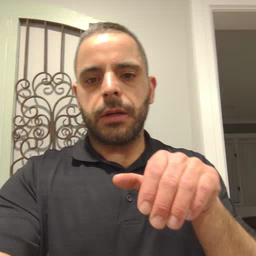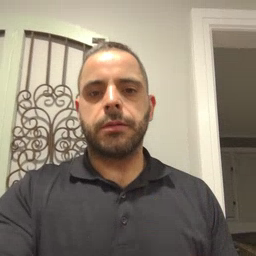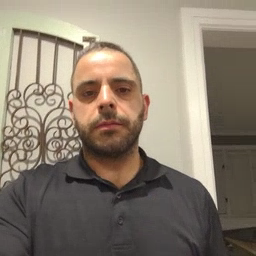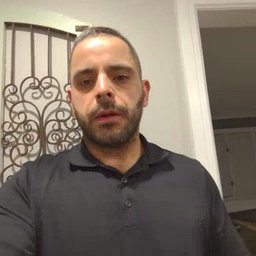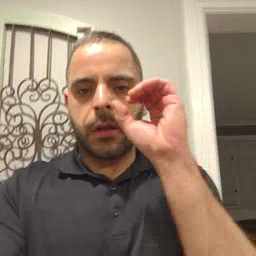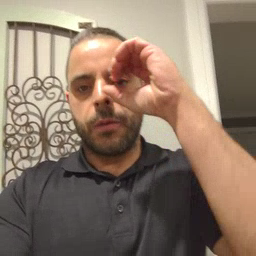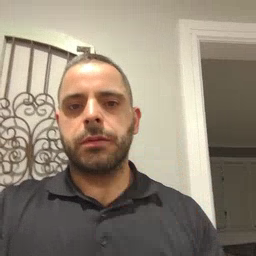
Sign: owl